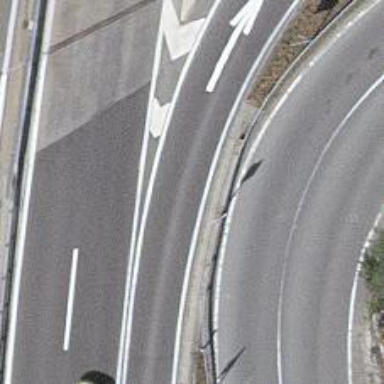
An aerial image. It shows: Motorway link.